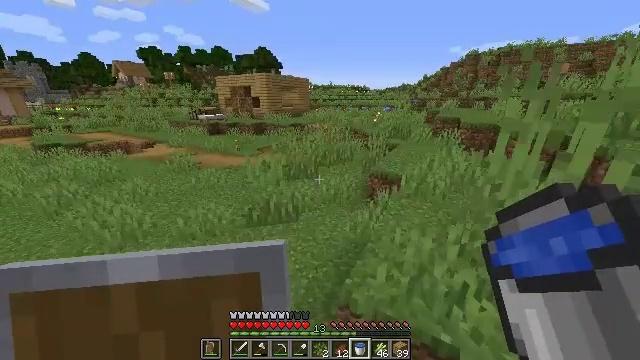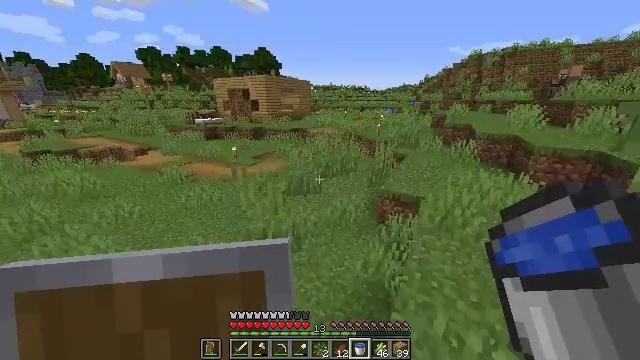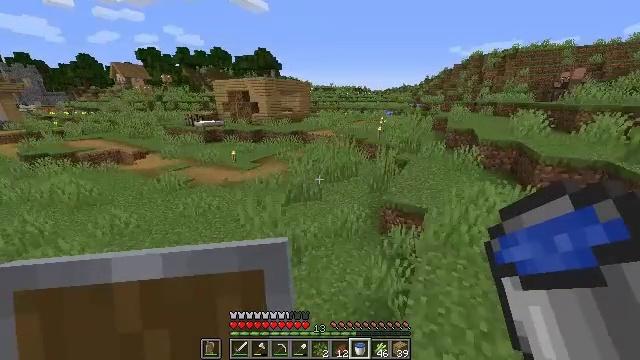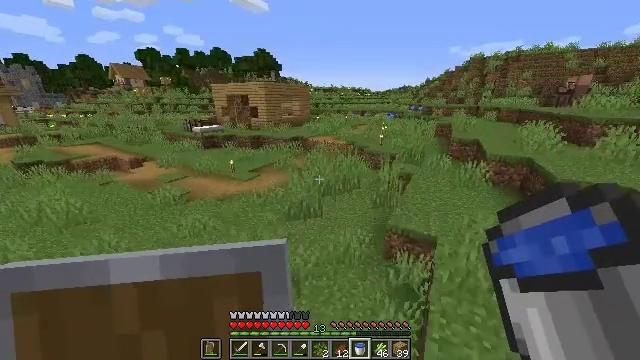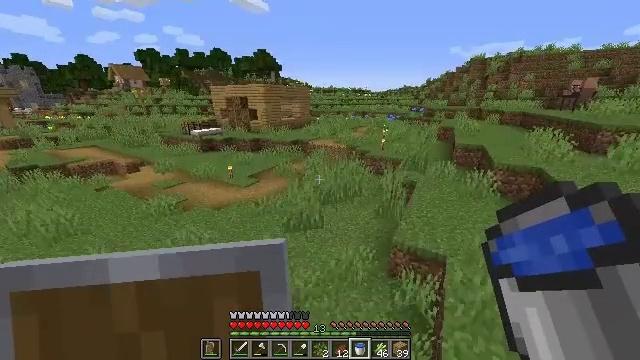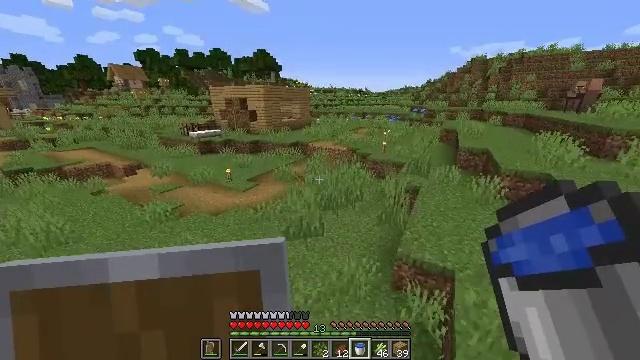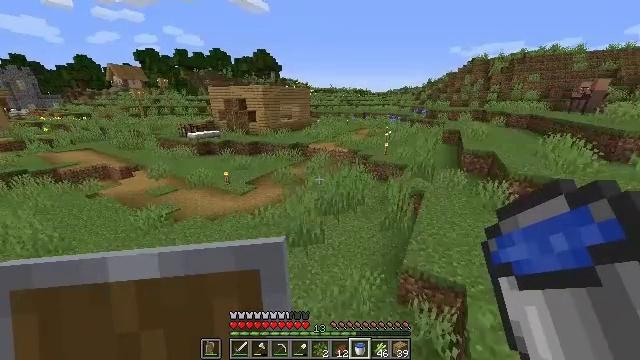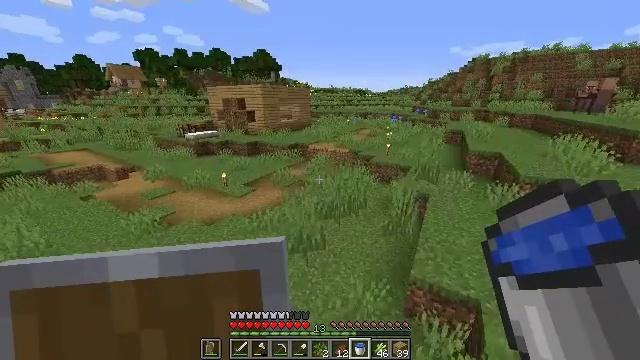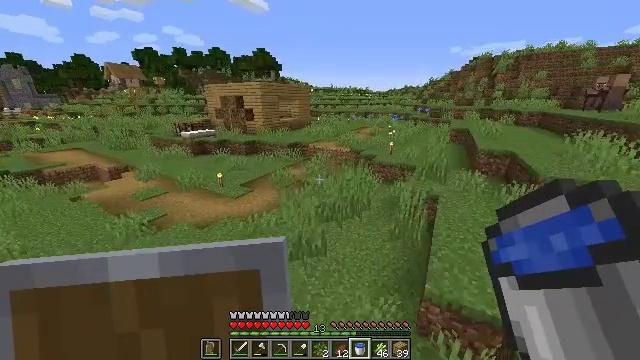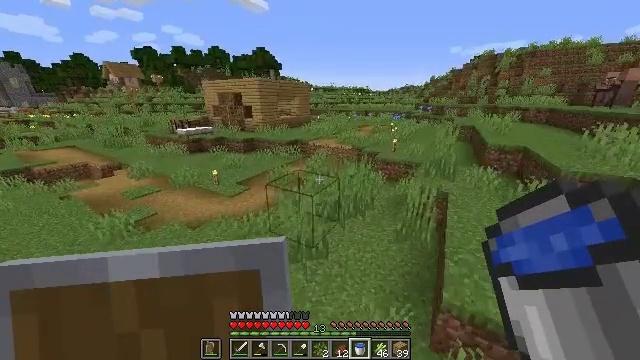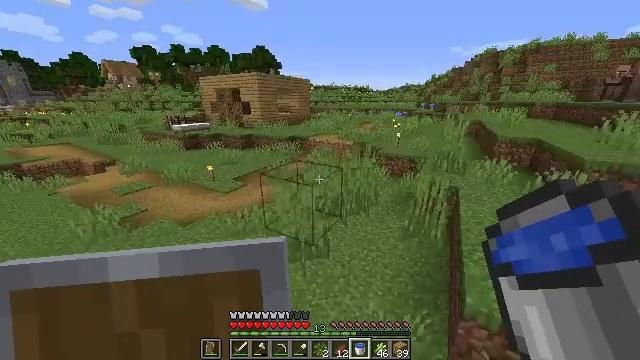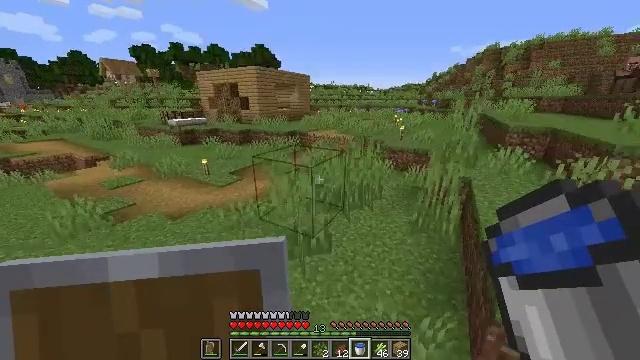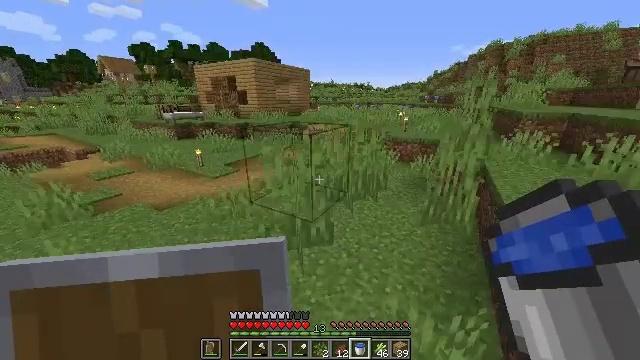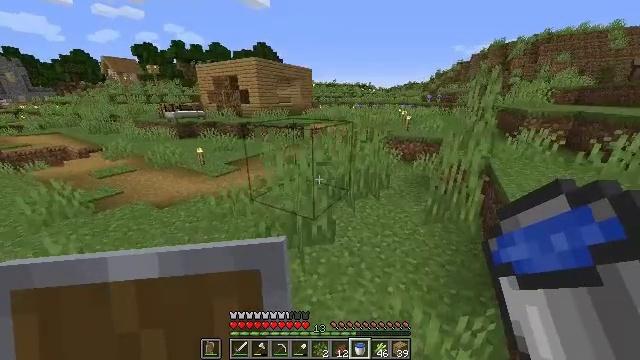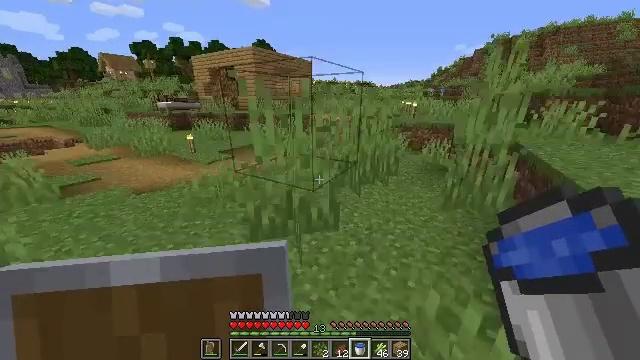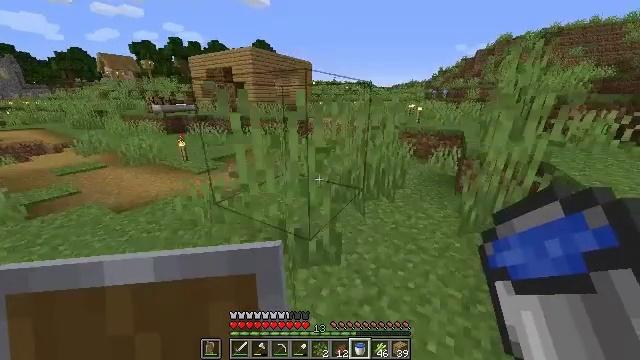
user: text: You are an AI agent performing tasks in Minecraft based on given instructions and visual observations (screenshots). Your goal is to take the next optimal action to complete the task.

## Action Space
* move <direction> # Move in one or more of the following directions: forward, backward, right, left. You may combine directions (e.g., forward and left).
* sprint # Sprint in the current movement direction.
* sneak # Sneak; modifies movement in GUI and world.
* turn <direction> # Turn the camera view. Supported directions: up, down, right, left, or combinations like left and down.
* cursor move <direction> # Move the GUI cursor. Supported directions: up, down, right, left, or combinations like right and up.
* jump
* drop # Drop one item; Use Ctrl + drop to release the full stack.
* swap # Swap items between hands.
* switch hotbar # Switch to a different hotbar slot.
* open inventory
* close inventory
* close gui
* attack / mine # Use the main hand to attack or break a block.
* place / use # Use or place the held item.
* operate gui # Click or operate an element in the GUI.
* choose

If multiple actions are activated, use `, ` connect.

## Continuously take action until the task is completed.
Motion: motion action
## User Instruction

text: Pick up the cornflower in the field.
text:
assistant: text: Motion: move forward, jump
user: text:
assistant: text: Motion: move forward, jump
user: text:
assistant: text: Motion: move forward, jump
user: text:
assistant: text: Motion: move forward, jump
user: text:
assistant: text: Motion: move forward, jump
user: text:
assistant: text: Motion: move forward, jump
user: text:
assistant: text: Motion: move forward, jump
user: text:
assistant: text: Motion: move forward, jump
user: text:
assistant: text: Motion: move forward, jump
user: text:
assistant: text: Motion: move forward, jump
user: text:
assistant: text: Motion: move forward, jump
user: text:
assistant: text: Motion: move forward, jump
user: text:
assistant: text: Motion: move forward, jump
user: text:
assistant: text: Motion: move forward, jump
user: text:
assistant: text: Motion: move forward, jump
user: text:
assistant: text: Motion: move forward, turn left, jump
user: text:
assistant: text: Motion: move forward, turn left, jump
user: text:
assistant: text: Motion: move forward, turn left and down, jump
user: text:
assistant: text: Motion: move forward, jump
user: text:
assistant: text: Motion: move forward, jump
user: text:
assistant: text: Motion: move forward, jump
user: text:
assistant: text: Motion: move forward, jump
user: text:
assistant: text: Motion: move forward, jump
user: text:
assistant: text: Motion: move forward, jump
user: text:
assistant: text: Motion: move forward, jump
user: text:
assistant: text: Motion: move forward and move left, turn left, jump
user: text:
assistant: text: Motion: move forward and move left, turn left, jump
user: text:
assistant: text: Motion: move forward and move left, turn left and down, jump
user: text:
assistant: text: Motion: move forward and move left, jump
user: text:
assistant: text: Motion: move forward and move left, jump